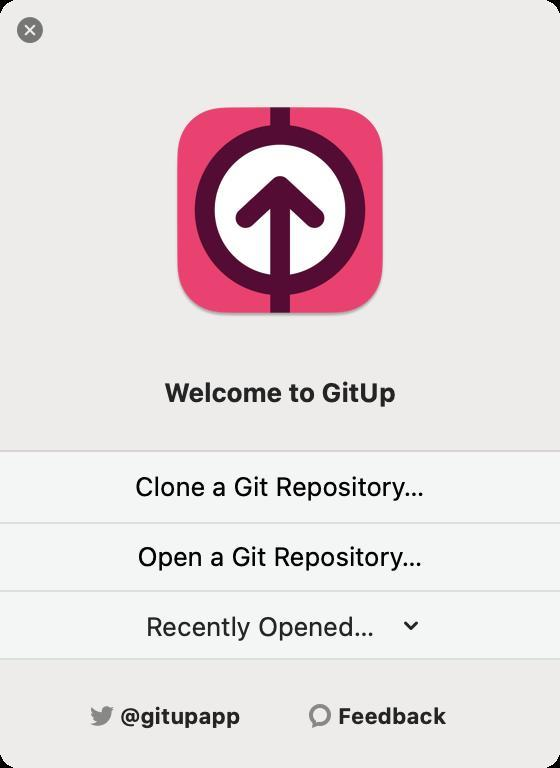
Accessibility tree:
{"name": "", "role": "AXWindow", "description": null, "role_description": "window", "value": null, "position": "699.00;333.00", "size": "280;384", "children": [{"name": null, "role": "AXGroup", "description": null, "role_description": "group", "value": null, "position": "0.00;0.00", "size": "280;384", "children": [{"name": "", "role": "AXButton", "description": "Close window", "role_description": "button", "value": null, "position": "0.00;0.00", "size": "30;30", "children": []}, {"name": null, "role": "AXImage", "description": "application icon", "role_description": "image", "value": null, "position": "76.00;41.00", "size": "128;128", "children": []}, {"name": null, "role": "AXStaticText", "description": null, "role_description": "text", "value": "Welcome to GitUp", "position": "58.00;187.00", "size": "164;17", "children": []}, {"name": null, "role": "AXGroup", "description": null, "role_description": "group", "value": null, "position": "0.00;226.00", "size": "280;35", "children": []}, {"name": null, "role": "AXGroup", "description": null, "role_description": "group", "value": null, "position": "0.00;261.00", "size": "280;35", "children": []}, {"name": null, "role": "AXGroup", "description": null, "role_description": "group", "value": null, "position": "0.00;295.00", "size": "280;35", "children": [{"name": "Recently_Opened…", "role": "AXMenuButton", "description": null, "role_description": "menu button", "value": null, "position": "65.00;302.00", "size": "150;21", "children": []}]}, {"name": null, "role": "AXImage", "description": "icon twitter", "role_description": "image", "value": null, "position": "45.00;352.00", "size": "12;12", "children": []}, {"name": null, "role": "AXImage", "description": "icon forum", "role_description": "image", "value": null, "position": "154.00;352.00", "size": "12;12", "children": []}]}]}